Question: I am using core data to save user input in an array. Until then the code works perfectly , the problem is the time to get some element of that array and put in UITextField as a text. The code has no errors , just does not work as it should.
'''
@IBOutlet weak var quoteTextField: UILabel!
@IBOutlet weak var addQuote: UIButton!
@IBOutlet weak var deleteQuote: UIButton!
var bookArray: Array<AnyObject> = []
override func viewDidLoad() {
super.viewDidLoad()
//Get the info on the CoreData
var appDel: AppDelegate = (UIApplication.sharedApplication().delegate as! AppDelegate)
var context:NSManagedObjectContext = appDel.managedObjectContext!
var request = NSFetchRequest(entityName: "BookArray")
request.returnsObjectsAsFaults = false
bookArray = context.executeFetchRequest(request, error: nil)!
if (bookArray.count != 0){
var randomIndex = Int(arc4random_uniform(UInt32(bookArray.count)))
quoteTextField.text = bookArray[randomIndex] as? String
}
}
'''

And this is where I am saving the user input, which is located in another View Controller:
'''
@IBAction func saveOnData(sender: AnyObject) {
var quoteInputText = quoteInput.text
var appDel: AppDelegate = (UIApplication.sharedApplication().delegate as! AppDelegate)
var context:NSManagedObjectContext = appDel.managedObjectContext!
var newQuote = NSEntityDescription.insertNewObjectForEntityForName("BookArray", inManagedObjectContext: context) as! NSManagedObject
newQuote.setValue(quoteInputText, forKey: "myFirstBook")
context.save(nil)
println(newQuote)
}
'''
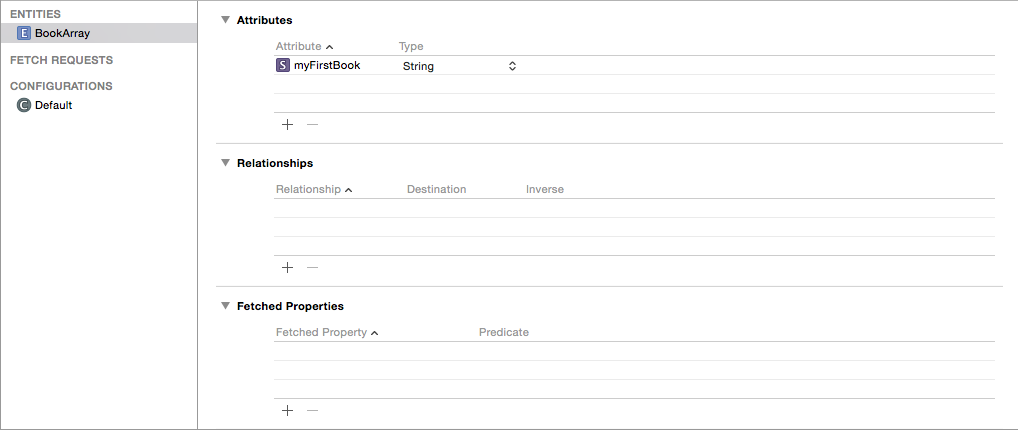
Answer: Going line by line.
First you create a fetch request:
'''
var appDel: AppDelegate = (UIApplication.sharedApplication().delegate as! AppDelegate)
var context:NSManagedObjectContext = appDel.managedObjectContext!
var request = NSFetchRequest(entityName: "BookArray")
request.returnsObjectsAsFaults = false
'''
Then you assign the result of your fetch request to the array called 'bookArray':
'''
bookArray = context.executeFetchRequest(request, error: nil)!
'''
Function 'executeFetchRequest' returns '[AnyObject]'. In your case it will return an array of 'BookArray' entities '[BookArray]'.
So, when you call:
'''
bookArray[randomIndex]
'''
you get an instance of 'BookArray'. Of course your conditional downcast to 'String' will always fail ;)
Here is what you have to do:
1) Add the following class to your project:
'''
import Foundation
import CoreData
@objc(BookArray)
class BookArray:NSManagedObject {
@NSManaged var myFirstBook:String
}
'''
Then open you Core Data model, click on the BookArray entity and make sure that you et its class to BookArray in the attributes inspector:

2) With such implementation you can rewrite your save function to:
'''
@IBAction func saveOnData(sender: AnyObject) {
var quoteInputText = quoteInput.text
var appDel: AppDelegate = (UIApplication.sharedApplication().delegate as! AppDelegate)
var context:NSManagedObjectContext = appDel.managedObjectContext!
var newQuote = NSEntityDescription.insertNewObjectForEntityForName("BookArray", inManagedObjectContext: context) as! BookArray
newQuote.myFirstBook = quoteInputText
context.save(nil)
println(newQuote)
}
'''
3) Change the unwrapping part of your 'viewDidLoad' function to:
'''
if (bookArray.count != 0){
var randomIndex = Int(arc4random_uniform(UInt32(bookArray.count)))
let bookArrayInstance = bookArray[randomIndex] as! BookArray
quoteTextField.text = bookArrayInstance.myFirstBook
}
}
'''